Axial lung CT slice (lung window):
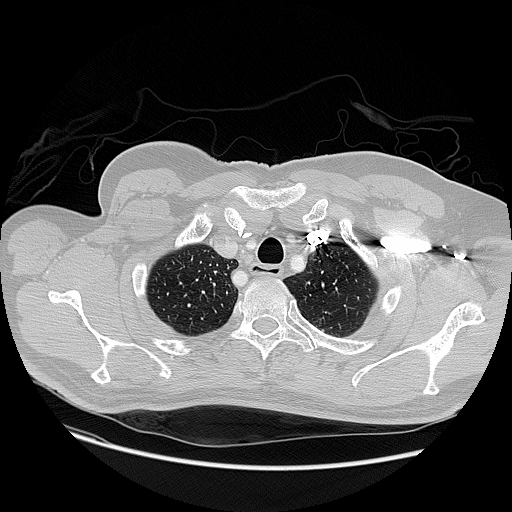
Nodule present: no